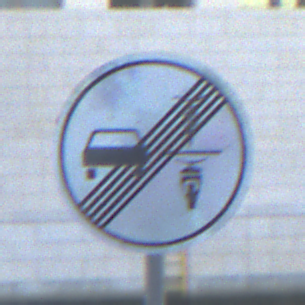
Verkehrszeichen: EndeVerbotUeberholenEinspurigeFahrzeuge
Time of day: SunriseSunset
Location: Outdoor (Urban)
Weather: Clear
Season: NotSpecified
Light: Natural